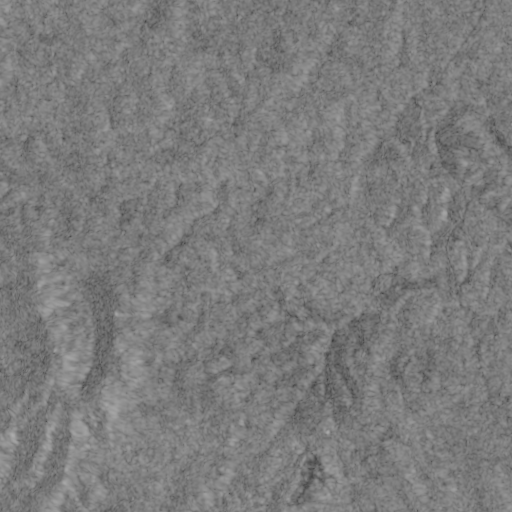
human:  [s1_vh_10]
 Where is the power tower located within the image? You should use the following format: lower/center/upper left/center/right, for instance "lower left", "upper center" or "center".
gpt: The power tower is located in the lower left of the image.
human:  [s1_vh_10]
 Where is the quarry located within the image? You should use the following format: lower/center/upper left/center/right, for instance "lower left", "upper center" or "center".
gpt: The quarry is located in the lower center of the image.
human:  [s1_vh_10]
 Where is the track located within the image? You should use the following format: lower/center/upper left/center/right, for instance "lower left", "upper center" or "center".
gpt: There is no track in the image.

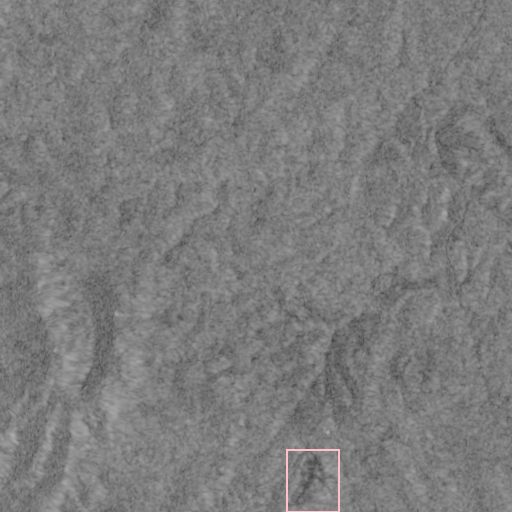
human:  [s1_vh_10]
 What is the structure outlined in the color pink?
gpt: The structure outlined in pink is a quarry.
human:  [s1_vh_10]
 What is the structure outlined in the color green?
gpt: There is no green outline.